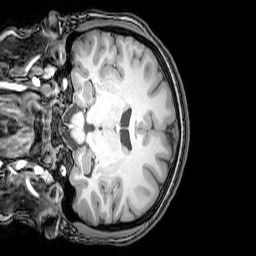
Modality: T1w
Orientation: coronal
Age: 22
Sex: female
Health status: healthy
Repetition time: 0.081 s
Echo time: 0.037 s